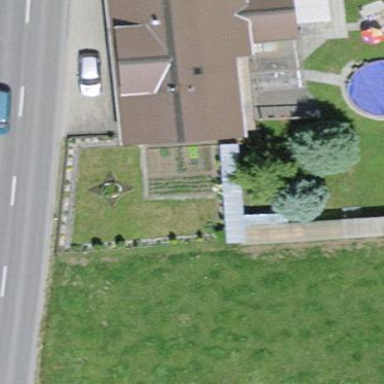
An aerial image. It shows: View of roof of building.